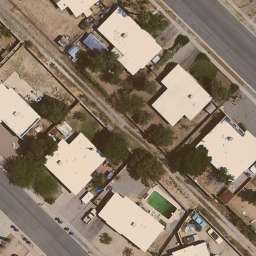
Label: residential